Question: I want to create cool Tooltip that can be displayed programmatically and on desired location.
I have seen Tooltips in javaFx but I need to popup nice tooltip that has arrow that points to TextField.
I need tooltip like the one on stackoverflow :

Maybe someone have done that before or know how to do it?
Thank you!
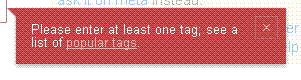
Answer: i think this would help you.
'''
.tooltip {
-fx-skin: "com.sun.javafx.scene.control.skin.TooltipSkin";
-fx-background-color:
linear-gradient(#cec340, #a59c31),
linear-gradient(#fefefc, #e6dd71),
linear-gradient(#fef592, #e5d848);
-fx-background-insets: 0,1,2;
-fx-background-radius: 0 0 13 0;
-fx-padding: 0.333333em 0.666667em 0.333333em 0.666667em; /* 4 8 4 8 */
-fx-effect: dropshadow( three-pass-box , rgba(0,0,0,0.6) , 8, 0.0 , 0 , 0 );
}
.page-corner {
-fx-padding: 4.5 4.5 4.5 4.5;
-fx-background-color: linear-gradient( from 0% 0% to 50% 50%, #fcf7b6, #a59c31);
-fx-shape: "M0,0H9L0,9Z";
-fx-effect: dropshadow( three-pass-box , rgba(0,0,0,0.6) , 4 , 0.0 , 0 , 0 );
}
'''